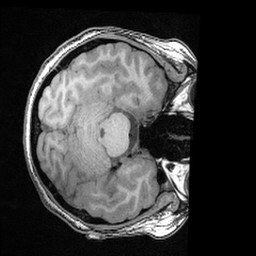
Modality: T1w
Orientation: axial
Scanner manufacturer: ge
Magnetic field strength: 3 T
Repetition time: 0.008572 s
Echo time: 0.003384 s